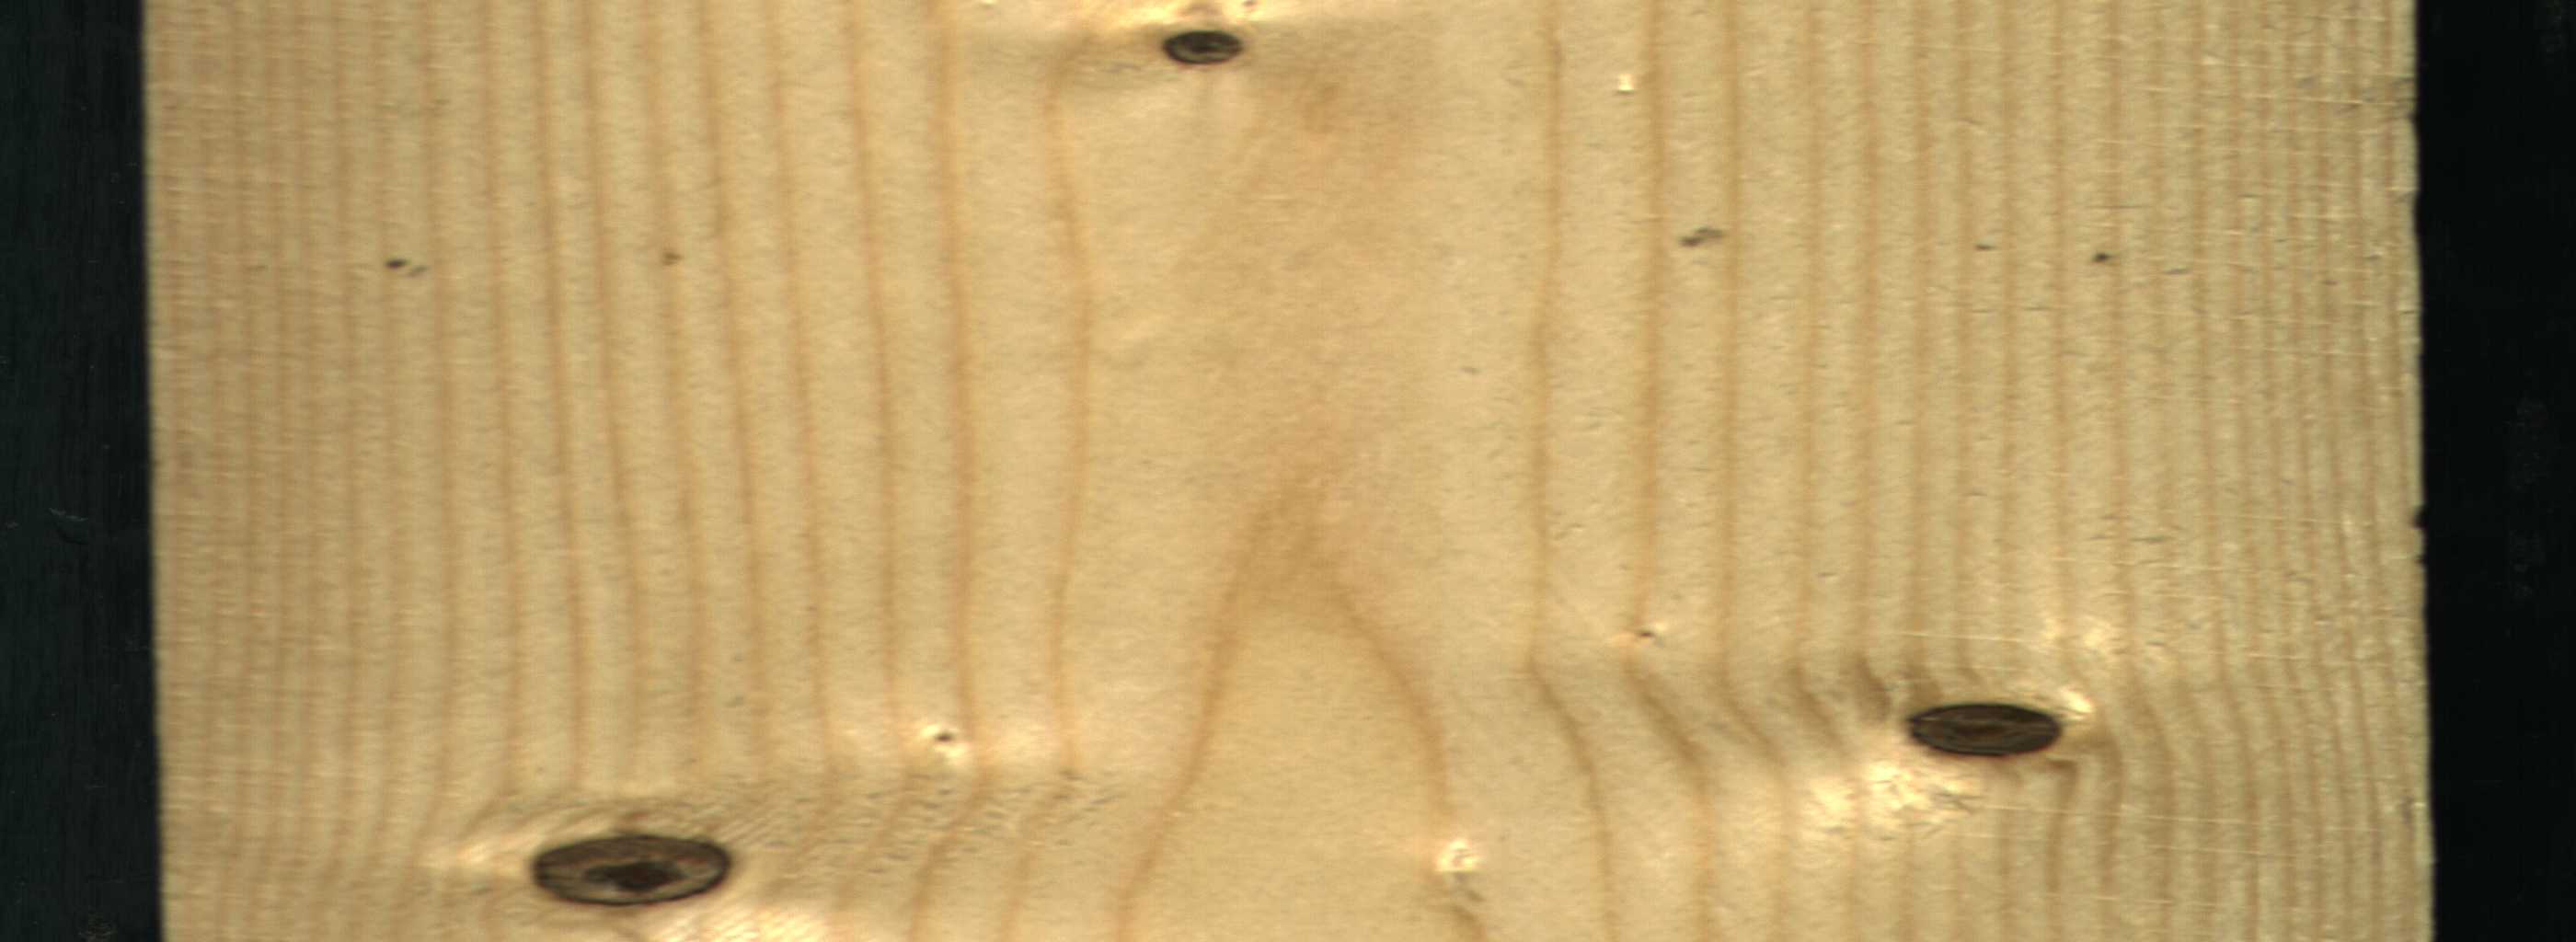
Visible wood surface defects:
Dead_Knot
Dead_Knot
Dead_Knot